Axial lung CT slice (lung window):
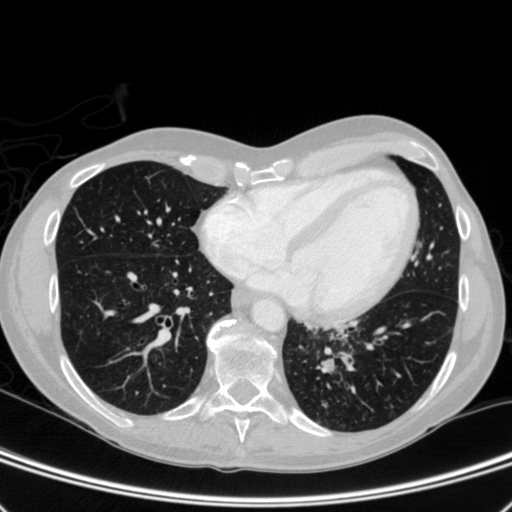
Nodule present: no